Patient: sex F, age 68
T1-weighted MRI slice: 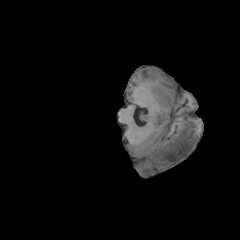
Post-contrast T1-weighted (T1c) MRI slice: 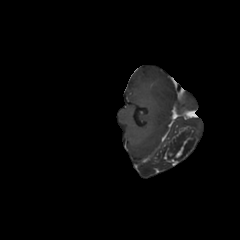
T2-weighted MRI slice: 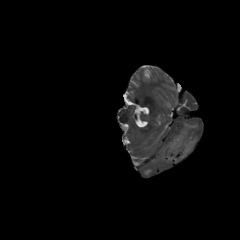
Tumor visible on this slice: yes
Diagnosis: Glioblastoma, IDH-wildtype
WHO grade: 4